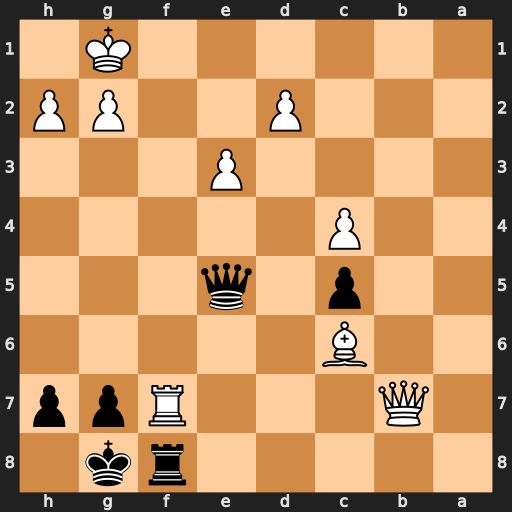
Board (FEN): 5rk1/1Q3Rpp/2B5/2p1q3/2P5/4P3/3P2PP/6K1
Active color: b
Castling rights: -
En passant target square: -
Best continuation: Qa1+ Kf2 Rxf7+ Qxf7+ Kxf7